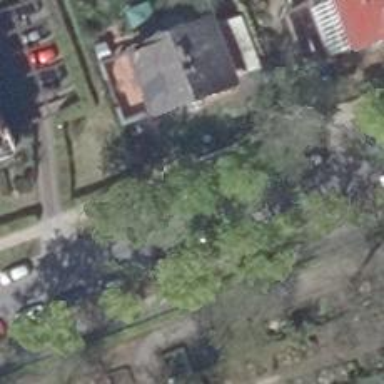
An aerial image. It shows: Avenue of deciduous broadleaved trees.